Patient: sex F, age 83
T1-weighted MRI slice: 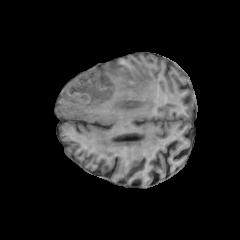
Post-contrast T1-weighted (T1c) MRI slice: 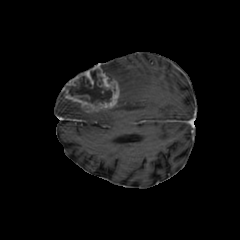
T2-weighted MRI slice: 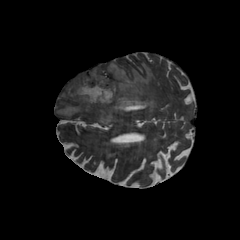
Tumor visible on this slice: yes
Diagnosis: Glioblastoma, IDH-wildtype
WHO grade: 4